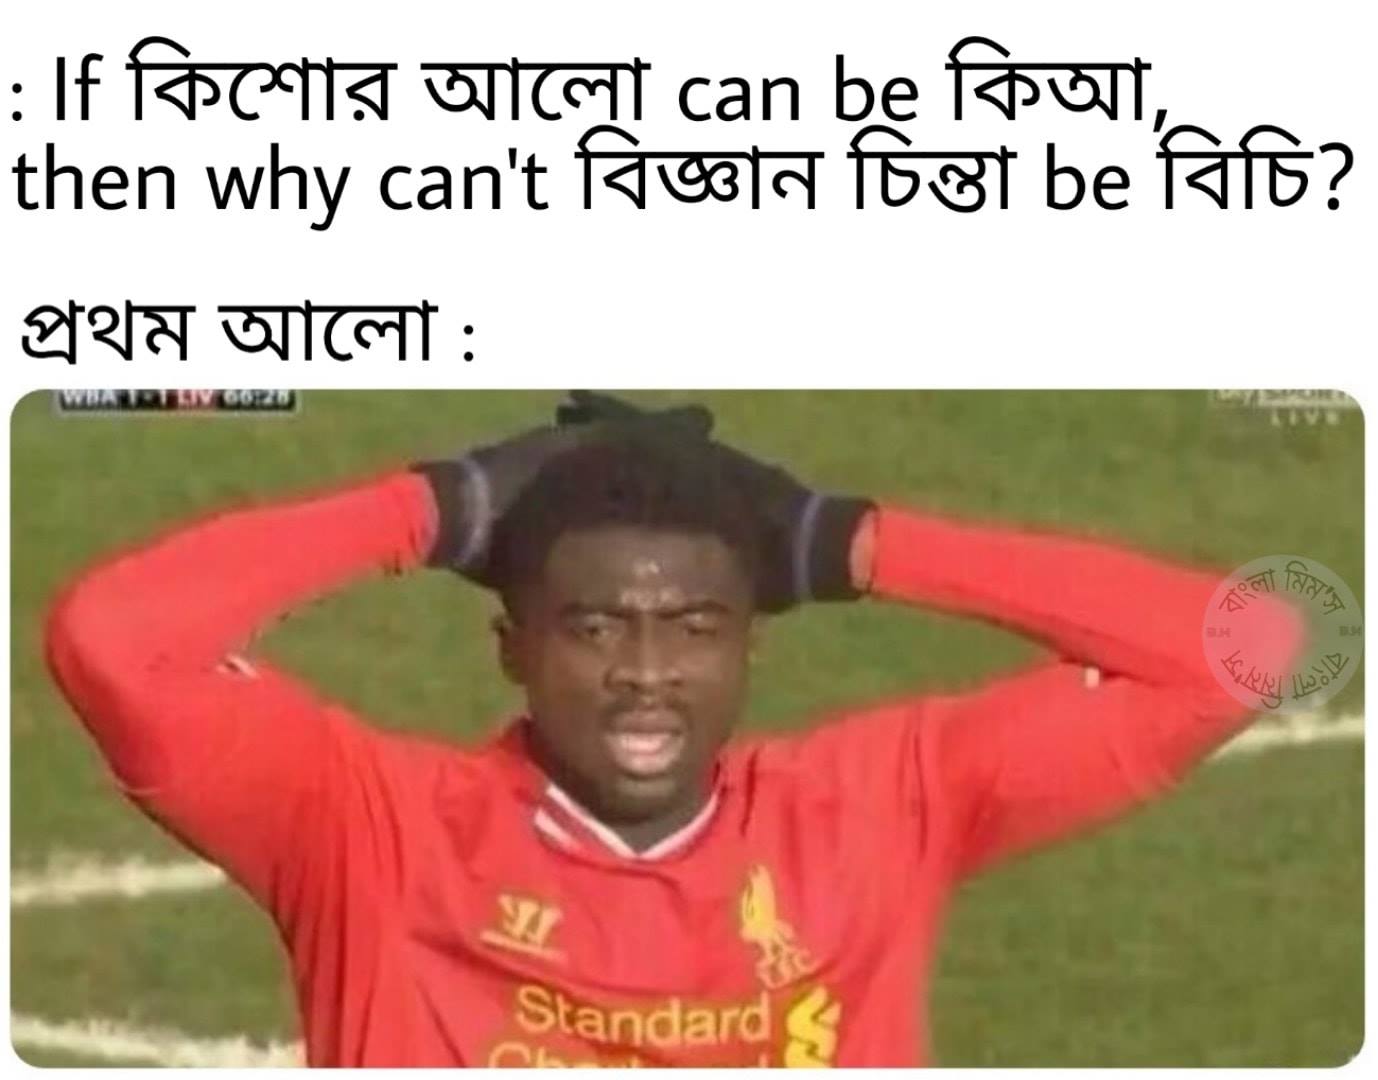
Caption: : If কিশোর আলো  can be কিআ, then why can't বিজ্ঞান চিন্তা be বিচি ?  প্রথম আলো  :
Label: non-hate